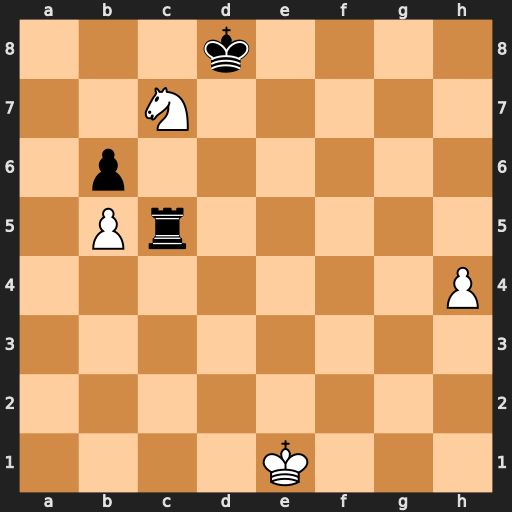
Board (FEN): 3k4/2N5/1p6/1Pr5/7P/8/8/4K3
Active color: w
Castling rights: -
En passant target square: -
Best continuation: Ne6+ Ke7 Nxc5